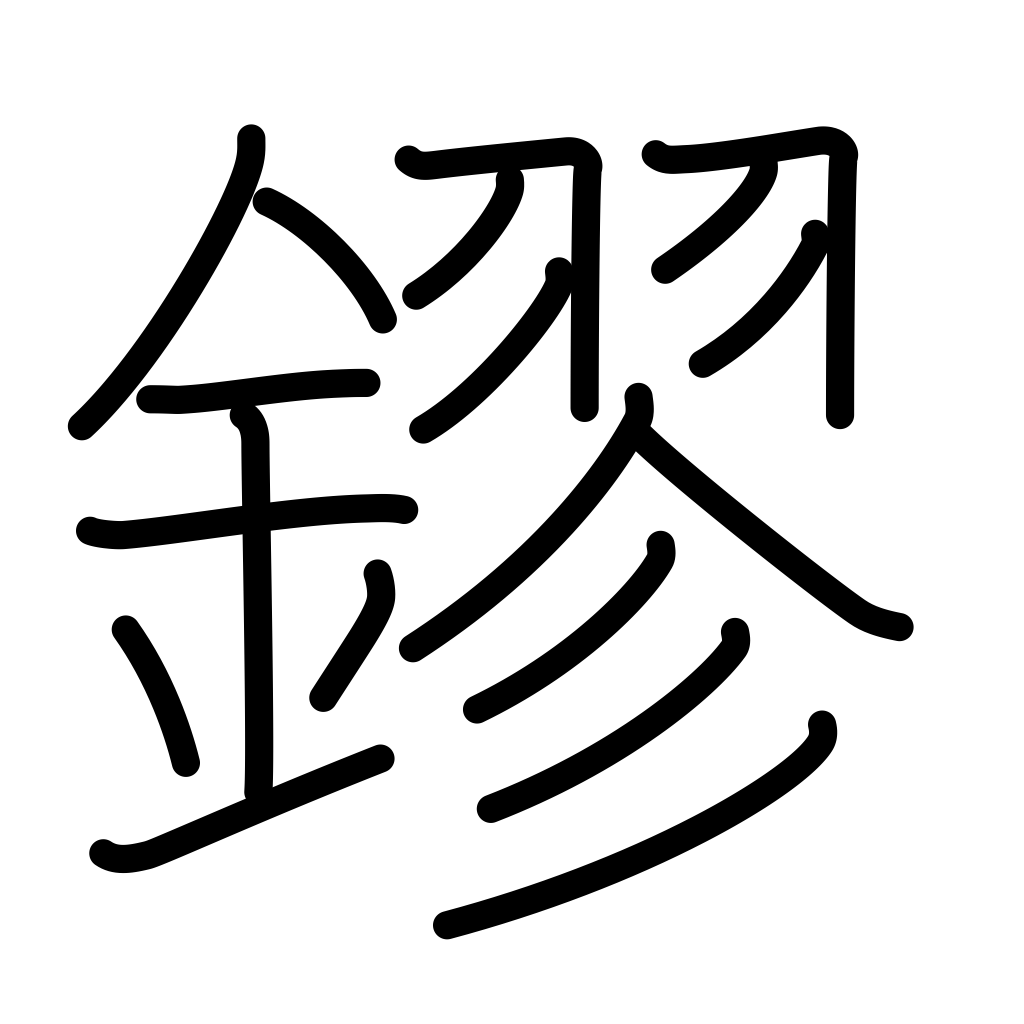
Meaning: gold